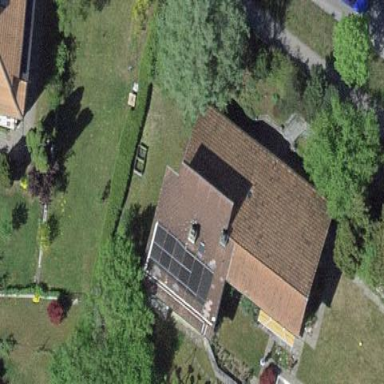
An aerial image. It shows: Residential building.